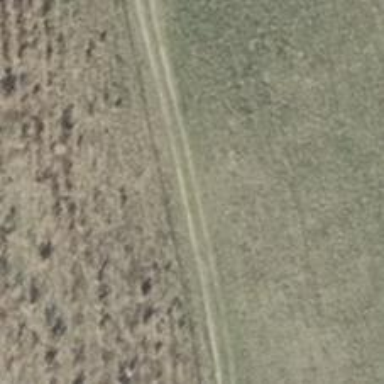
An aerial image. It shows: Dirt track road with grade 4 track type.